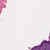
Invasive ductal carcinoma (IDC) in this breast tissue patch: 0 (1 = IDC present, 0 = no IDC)